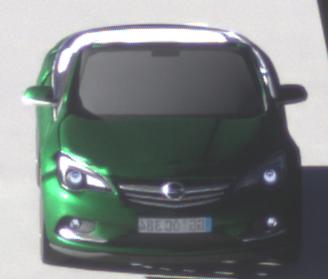
Make: Opel
Model: Cascada 1.4 Turbo
Detailed model: Cascada
Model produced from: 2013/03
Model produced until: 2015/01
Doors: 2
Color: green
Road condition: dry road
Daytime: morning or afternoon
Contrast: high contrast